Question: I have following code -
'''
SELECT
BR_CSNO AS [PARTY_KEY],
'W' AS [PHONE_TYPE_CD],
ISNULL( LTRIM( RTRIM( FAC_TELNO ) ), '0' ) AS [PHONE_NUM],
NULL AS [UPDATE_DT],
GETDATE() [BATCH_DT]
FROM
BASE B
'''
I get following result -

It is not replacing the 'NULL'. Why? Is it because of wrong placement or the usage of 'LTRIM(RTRIM())' ?
EDIT
Sorry for my limited knowledge of SQL. I want to trim 'FAC_TELNO' and replace it with 'NULL' if it is a '0'
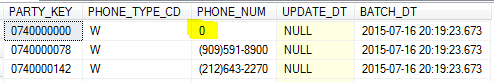
Answer: I think this is what I wanted. Sorry for causing confusion!
'''
SELECT
BR_CSNO AS [PARTY_KEY],
'W' AS [PHONE_TYPE_CD],
NULLIF( LTRIM( RTRIM( FAC_TELNO ) ), '0' ) AS [PHONE_NUM],
NULL AS [UPDATE_DT],
GETDATE() [BATCH_DT]
FROM
BASE B
'''